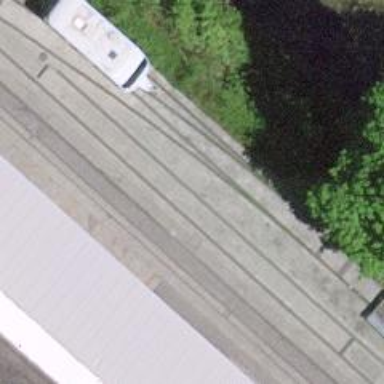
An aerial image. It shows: Railway switch.